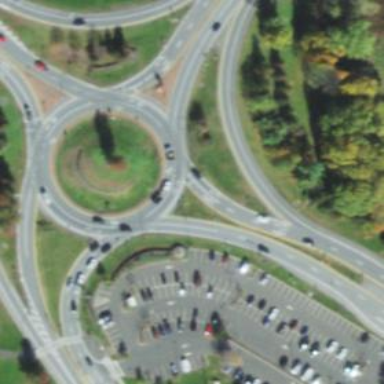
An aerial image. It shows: Asphalt road designated as trunk highway that features roundabout.